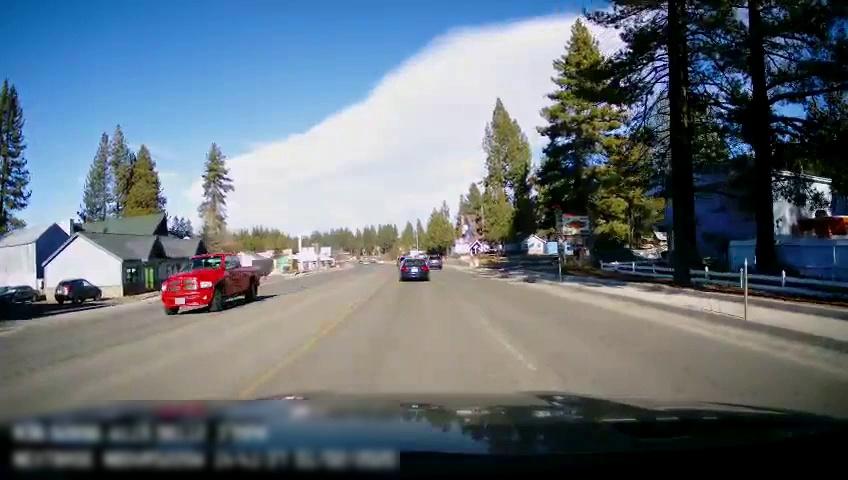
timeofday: Day
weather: Sunny
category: Drivable Space
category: Vehicles | SUV
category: Vehicles | Car
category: Vehicles | Truck
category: Vehicles | SUV
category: Vehicles | Car
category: Lanes | Opposite Lane
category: Lanes | Current Lane
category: Lanes | Current Lane
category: Lanes | Opposite Lane